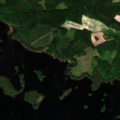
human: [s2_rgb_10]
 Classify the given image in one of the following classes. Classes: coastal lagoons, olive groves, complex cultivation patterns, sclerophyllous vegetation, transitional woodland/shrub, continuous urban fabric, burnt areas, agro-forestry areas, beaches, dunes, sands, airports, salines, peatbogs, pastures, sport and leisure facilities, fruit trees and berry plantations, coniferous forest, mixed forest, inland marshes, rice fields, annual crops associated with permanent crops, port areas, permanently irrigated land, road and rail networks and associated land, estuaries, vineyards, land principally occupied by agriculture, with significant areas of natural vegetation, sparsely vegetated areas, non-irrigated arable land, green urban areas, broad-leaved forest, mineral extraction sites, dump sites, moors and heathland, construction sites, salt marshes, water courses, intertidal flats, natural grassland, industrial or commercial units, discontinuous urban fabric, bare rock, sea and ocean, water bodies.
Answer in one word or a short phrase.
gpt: land principally occupied by agriculture, with significant areas of natural vegetation, coniferous forest, mixed forest, water bodies